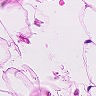
Metastatic tissue present: no